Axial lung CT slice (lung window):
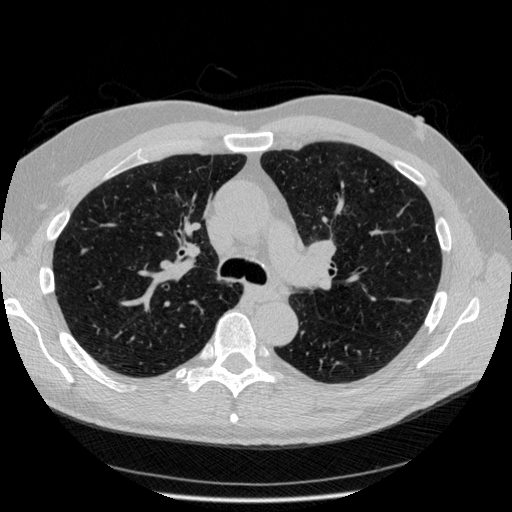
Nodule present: no